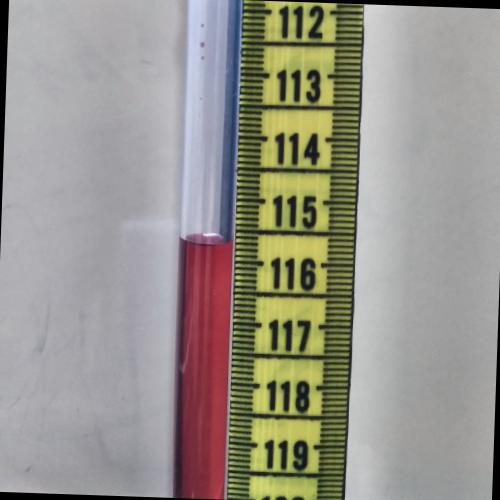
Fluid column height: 115.7 cm